Question: I am trying to write a procedure that checks if rows in column BO are empty, if they are, then clear the contents of the same row in column BQ. For example:

In this example everything after Test 3 in Column BQ should be blank. I wrote the following:
'''
With calcCalculations
For Each rng In Columns("BO").SpecialCells(xlBlanks)
rng.Offset(, 3).Value = ""
Next
End With
'''
But is not working for me. the procedure runs without bugs but nothing happens. Also the data on column BQ is calculated. In other words, the 0 is a result of a formula on column BQ.
Thanks
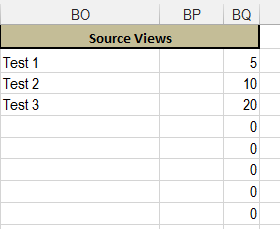
Answer: Why don't you just wrap your current formula for the BQ column in an IF() clause, like:
'''
=IF(BO1<>"";{current_formula};"")
'''
That means: If adjacent cell in column BO is empty, also show an empty string (otherwise show the formula's result).
If you actually want nothing to appear when the value in (rather than depending on the text in column BO), you have to use something like:
'''
=IF({current_formula}<>0;{current_formula};"")
'''